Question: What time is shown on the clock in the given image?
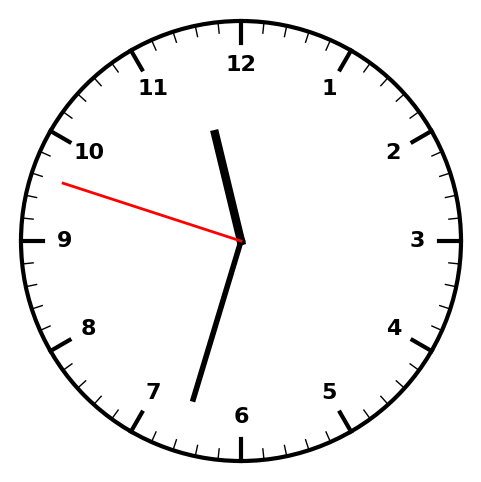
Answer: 11:32:48